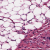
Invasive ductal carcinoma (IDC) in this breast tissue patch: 1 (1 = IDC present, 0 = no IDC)